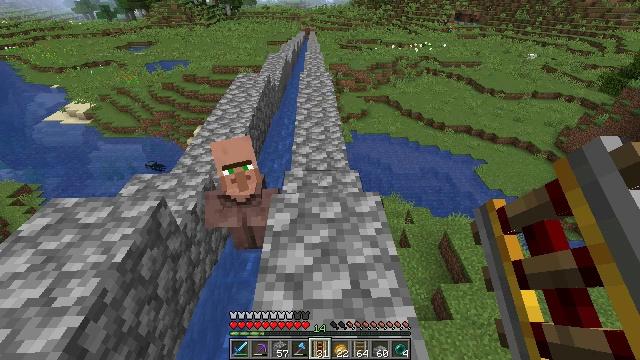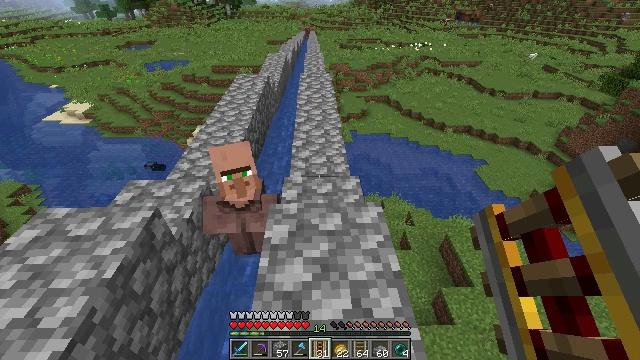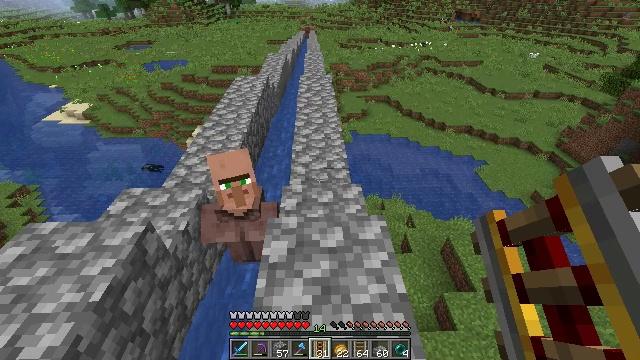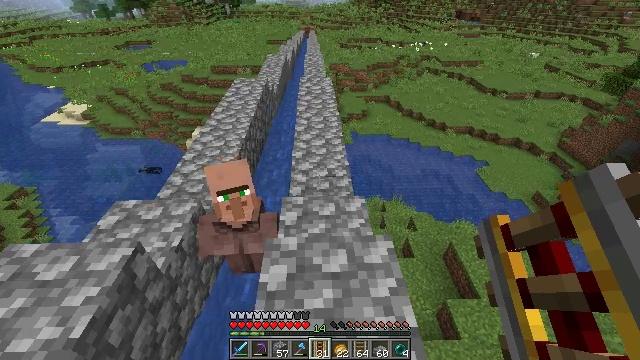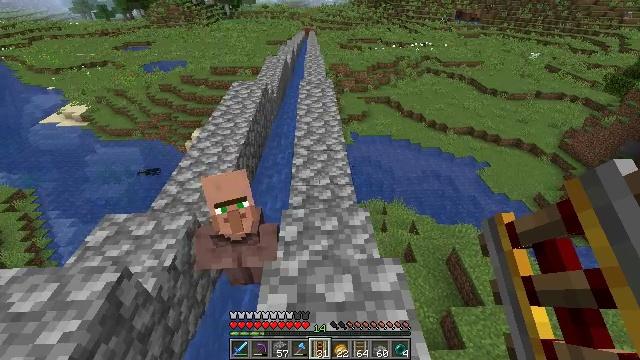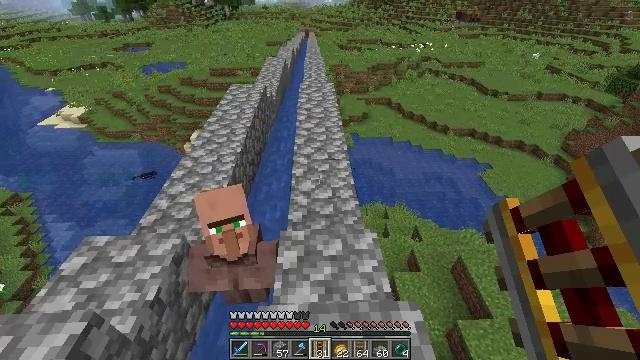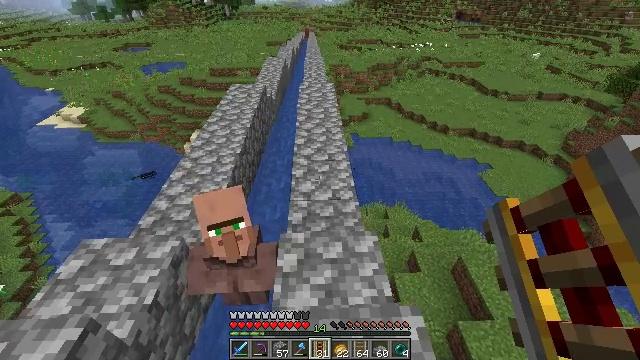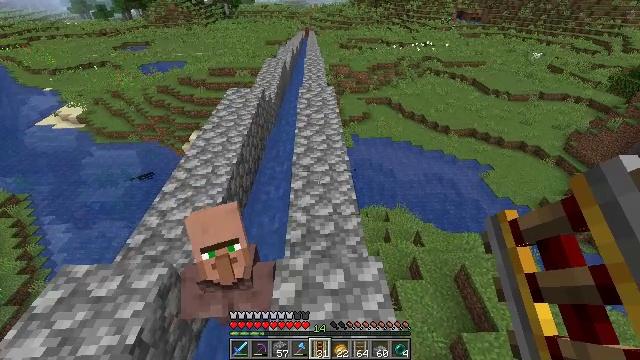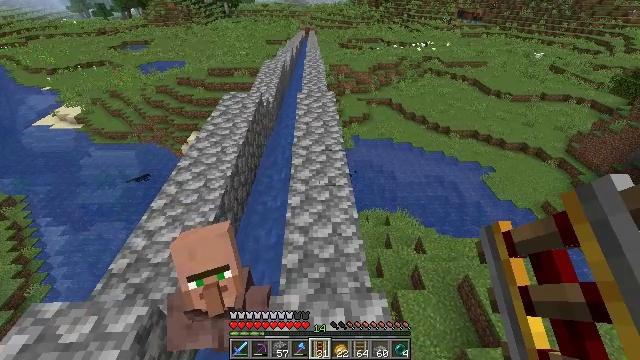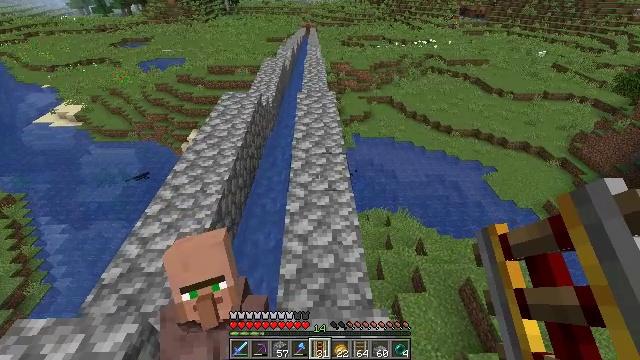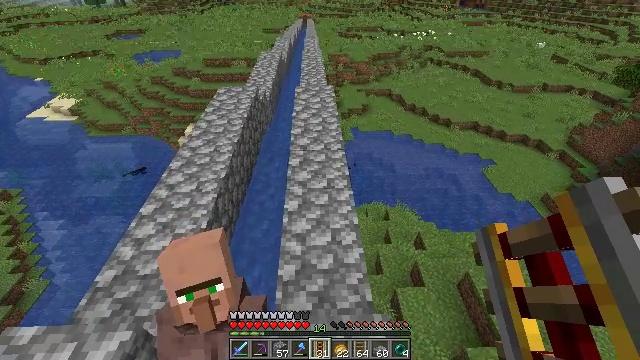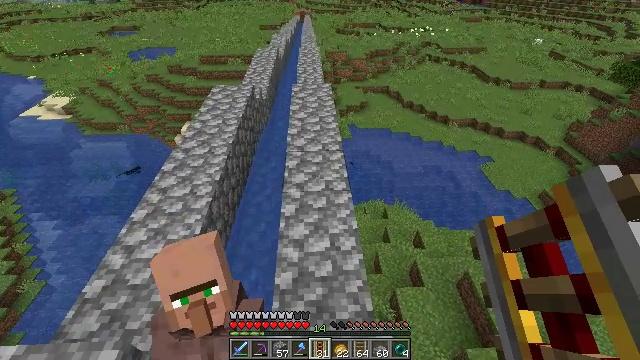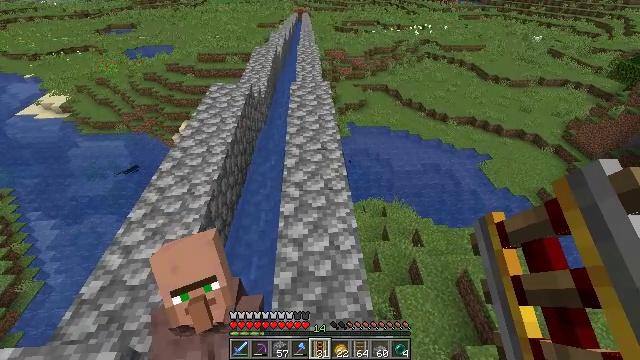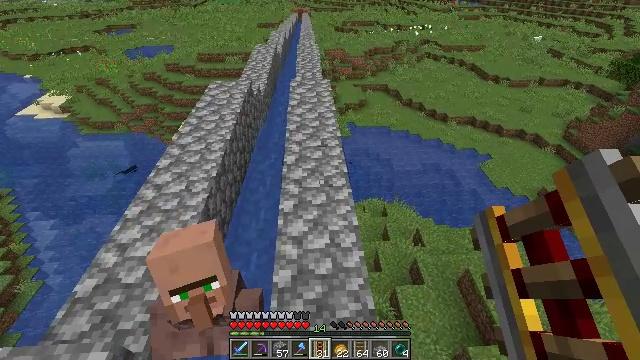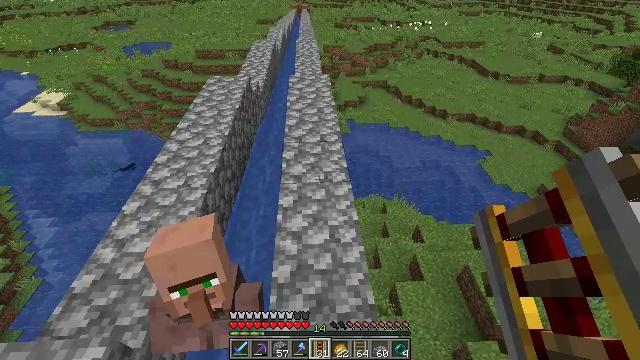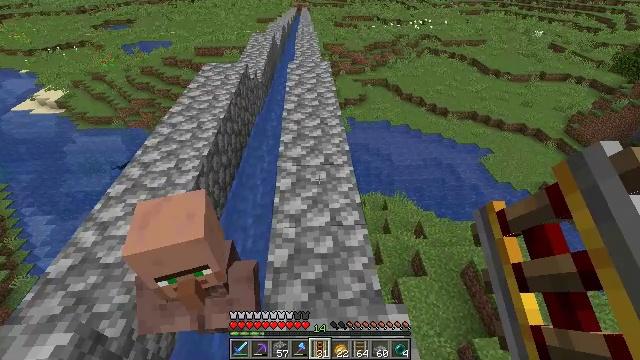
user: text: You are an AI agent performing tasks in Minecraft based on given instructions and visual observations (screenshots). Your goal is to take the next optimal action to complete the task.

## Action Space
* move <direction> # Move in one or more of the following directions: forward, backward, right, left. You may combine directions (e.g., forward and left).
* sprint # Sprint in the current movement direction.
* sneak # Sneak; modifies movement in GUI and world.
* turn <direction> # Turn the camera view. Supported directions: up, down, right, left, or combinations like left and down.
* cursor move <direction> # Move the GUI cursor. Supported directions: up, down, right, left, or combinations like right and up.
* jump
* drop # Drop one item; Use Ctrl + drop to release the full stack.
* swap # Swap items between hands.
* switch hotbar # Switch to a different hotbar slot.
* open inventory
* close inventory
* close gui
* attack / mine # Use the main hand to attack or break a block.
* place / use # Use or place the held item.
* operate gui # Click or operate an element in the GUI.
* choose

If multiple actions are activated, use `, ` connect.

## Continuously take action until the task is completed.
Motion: motion action
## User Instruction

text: Collect dirt by holding left button.
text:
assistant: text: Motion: move forward
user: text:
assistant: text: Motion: move forward
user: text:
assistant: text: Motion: move forward
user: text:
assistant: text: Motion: move forward
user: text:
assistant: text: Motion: move forward
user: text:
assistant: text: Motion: move forward
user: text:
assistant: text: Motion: move forward
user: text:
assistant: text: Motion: move forward
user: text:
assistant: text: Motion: move forward
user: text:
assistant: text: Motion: turn down
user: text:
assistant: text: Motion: no_op
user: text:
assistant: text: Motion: no_op
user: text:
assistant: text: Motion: no_op
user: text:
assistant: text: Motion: no_op
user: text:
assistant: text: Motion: no_op
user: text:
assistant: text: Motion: no_op
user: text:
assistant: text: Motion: turn left and down
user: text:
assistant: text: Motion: turn left and down
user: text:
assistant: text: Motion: turn left
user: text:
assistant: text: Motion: turn left
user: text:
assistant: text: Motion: turn left and up
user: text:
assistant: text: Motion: no_op
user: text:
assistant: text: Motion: no_op
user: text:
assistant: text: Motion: no_op
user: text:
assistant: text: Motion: no_op
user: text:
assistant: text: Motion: no_op
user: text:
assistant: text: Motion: no_op
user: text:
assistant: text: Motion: no_op
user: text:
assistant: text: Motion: no_op
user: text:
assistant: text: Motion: no_op